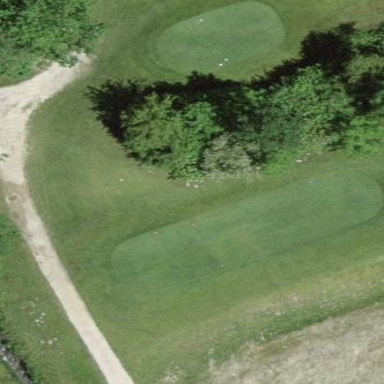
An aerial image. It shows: Golf tee.